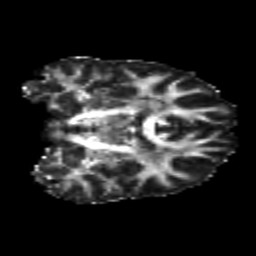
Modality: FA
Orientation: coronal
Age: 20
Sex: female
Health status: healthy
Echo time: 0.074 s